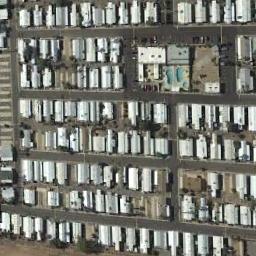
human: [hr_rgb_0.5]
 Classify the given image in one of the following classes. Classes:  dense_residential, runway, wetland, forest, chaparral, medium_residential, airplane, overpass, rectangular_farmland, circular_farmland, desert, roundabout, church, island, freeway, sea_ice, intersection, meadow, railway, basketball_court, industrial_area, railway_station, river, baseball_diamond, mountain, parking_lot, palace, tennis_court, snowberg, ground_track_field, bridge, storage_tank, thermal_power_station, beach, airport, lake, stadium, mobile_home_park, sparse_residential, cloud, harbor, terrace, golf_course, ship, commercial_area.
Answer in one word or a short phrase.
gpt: mobile_home_park